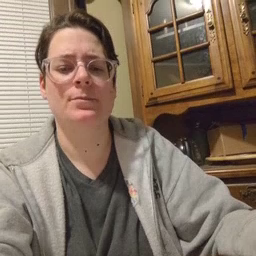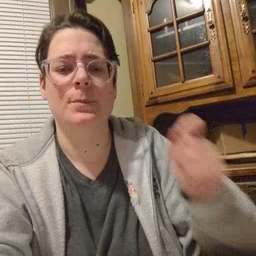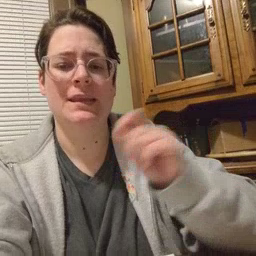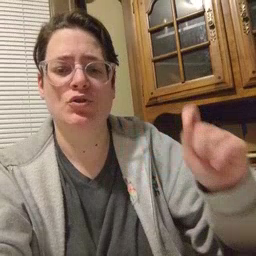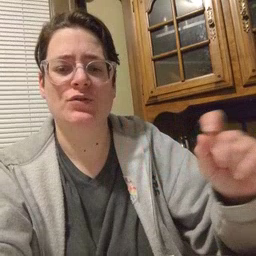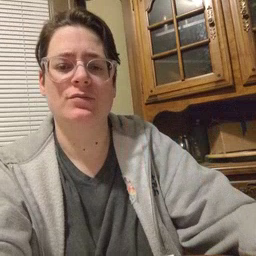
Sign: pen